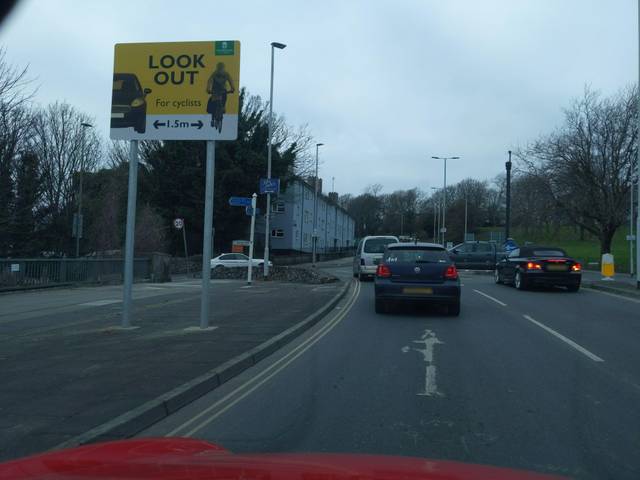
Region: United Kingdom
Coordinates: 50.37, -4.165